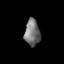
Tissue: skin
Cell type: Others
Senescence score: 0.7122
Nuclear area (px): 402
Mean DAPI intensity: 115.567